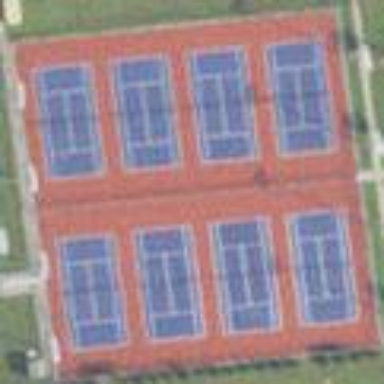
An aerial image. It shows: Tennis court in leisure pitch.